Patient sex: M
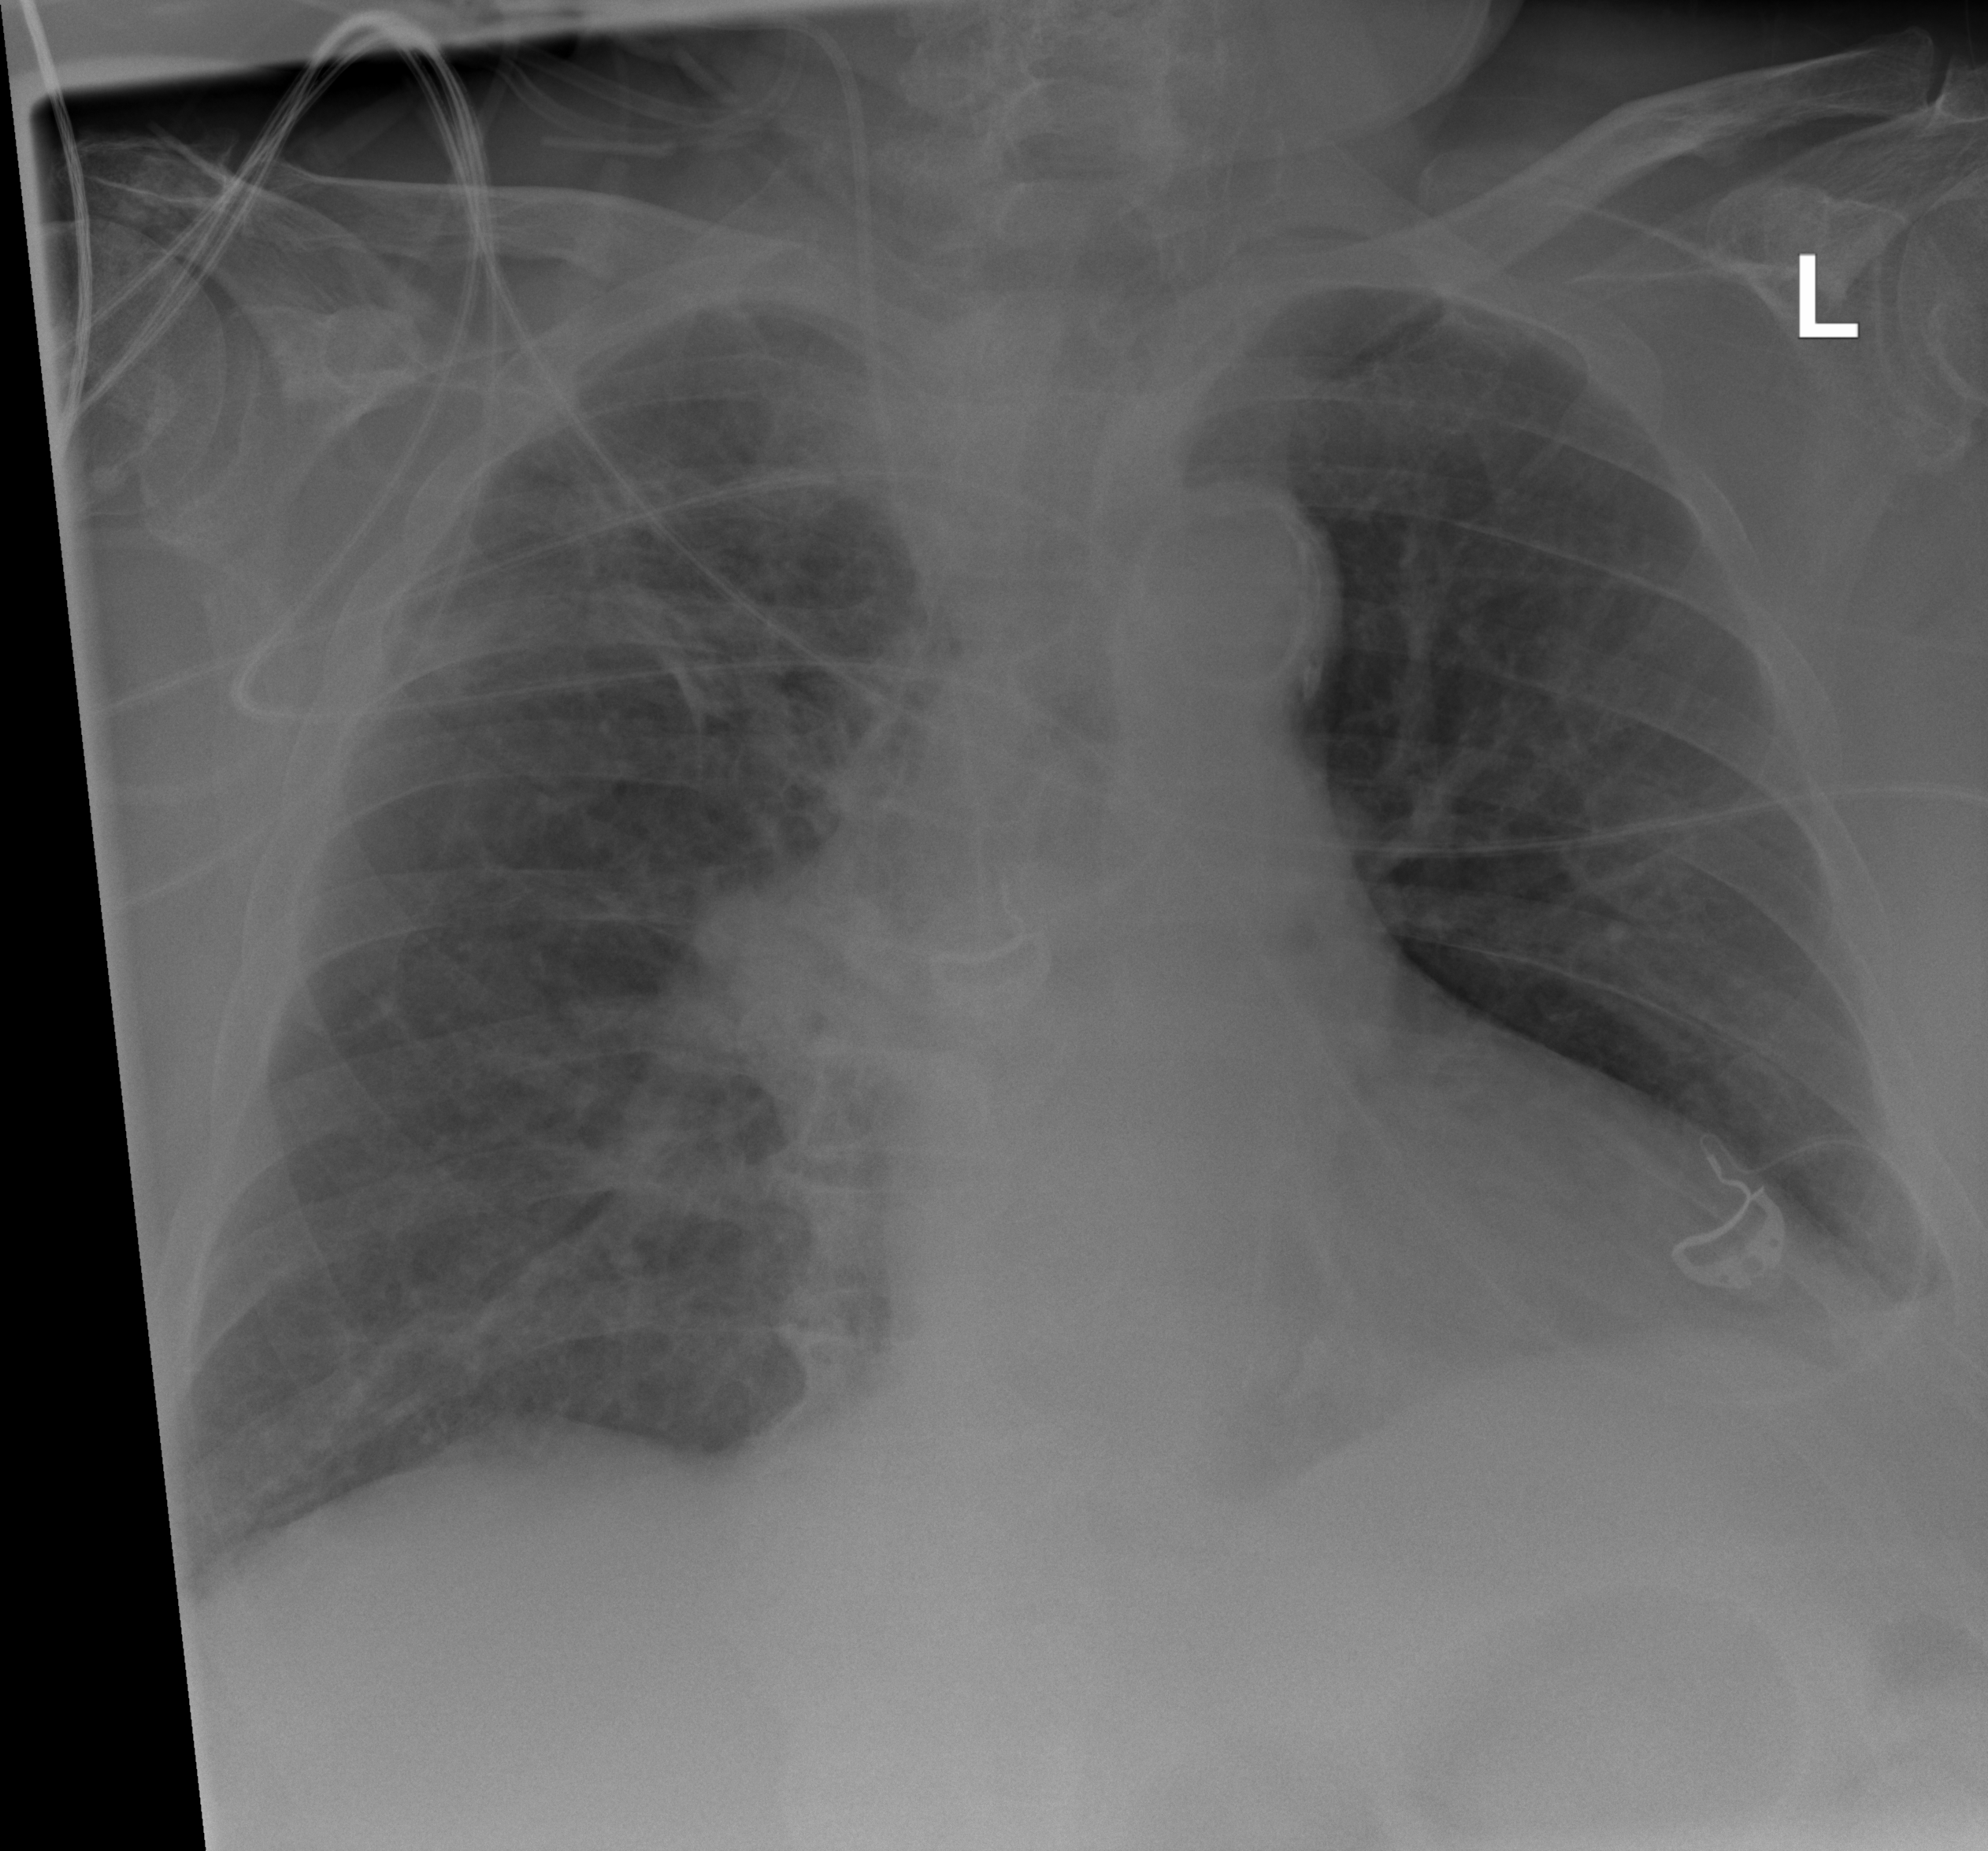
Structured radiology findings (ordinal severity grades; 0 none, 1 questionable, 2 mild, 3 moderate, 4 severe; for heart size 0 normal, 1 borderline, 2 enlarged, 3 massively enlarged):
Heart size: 1
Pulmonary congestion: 0
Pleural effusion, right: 0
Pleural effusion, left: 1
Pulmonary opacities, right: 1
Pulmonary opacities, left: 0
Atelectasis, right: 2
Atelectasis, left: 2